Question: I'm using IntelliJ IDEA13 for a MVC project using hibernate, struts, etc, but my Intellij doesn't detect any errors when i'm writing code for example when I make and object that requires a certain import, even if I do stupid things with the code it doesn't show at red any errors. I'm compiling the files with ant and not with IntelliJ, but an IDE it's very usefull specially to imports and autocomplete and I don't know why this is happening. Any ideas?
EDIT: This only happens in this MVC project (> 2.000 files), in a normal Java project everything is fine.
I have 1 folder with the name "project1", inside that folder i have other 2 folders: common has all the jars that i need and impl has all the files of the project.

So the way i did to put all of this in IntelliJ was to create a new project with the name "project1" so that IntelliJ got all the folders and files.
Maybe it's because of that and something is wrong in the configuration.
Just a quick example, if i call 'Query q = createQuery("select * c.name from c in class " + Category.class.getName() + " order by c.name desc");'
I don't have the import for the class Query so IntelliJ should tell me to import that class and make Query red, but it doesn't and even when i click alt+enter in Query it doesn't show me the option to import that class, my IntelliJ doesn't know that are errors in the code.
EDIT2: I made a new module and everything seems to be working now. I had the wrong source folder in the module.
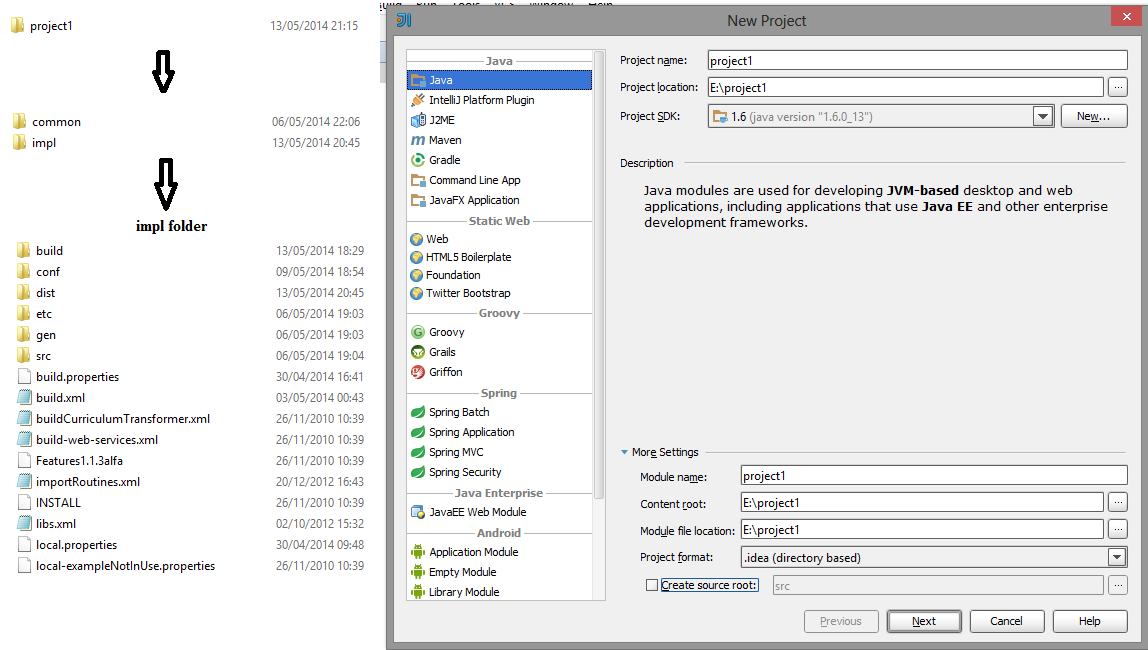
Answer: These problems are all solved if you use maven rather than ant. This is one of the main reasons 99% of professional projects use maven. You must tell intellij where your source folders are: in the project settings select the folder where your source is, and mark it as source, then do the same for your tests. You must also assign a jdk.